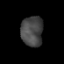
Tissue: prostate
Cell type: T cells
Senescence score: 0.3242
Nuclear area (px): 646
Mean DAPI intensity: 71.452